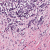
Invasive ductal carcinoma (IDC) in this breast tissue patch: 1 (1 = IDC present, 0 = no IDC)